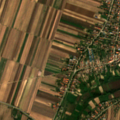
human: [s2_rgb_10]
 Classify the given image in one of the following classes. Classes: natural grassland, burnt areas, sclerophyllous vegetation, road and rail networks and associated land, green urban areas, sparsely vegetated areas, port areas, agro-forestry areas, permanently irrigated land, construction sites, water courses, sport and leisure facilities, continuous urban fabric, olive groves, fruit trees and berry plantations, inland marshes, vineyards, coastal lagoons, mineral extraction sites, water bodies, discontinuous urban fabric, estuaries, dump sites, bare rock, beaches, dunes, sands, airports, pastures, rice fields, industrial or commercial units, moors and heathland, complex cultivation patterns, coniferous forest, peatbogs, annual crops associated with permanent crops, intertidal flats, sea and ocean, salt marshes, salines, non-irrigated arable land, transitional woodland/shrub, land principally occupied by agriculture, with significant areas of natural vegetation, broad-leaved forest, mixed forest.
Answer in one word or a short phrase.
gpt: discontinuous urban fabric, non-irrigated arable land, complex cultivation patterns, land principally occupied by agriculture, with significant areas of natural vegetation